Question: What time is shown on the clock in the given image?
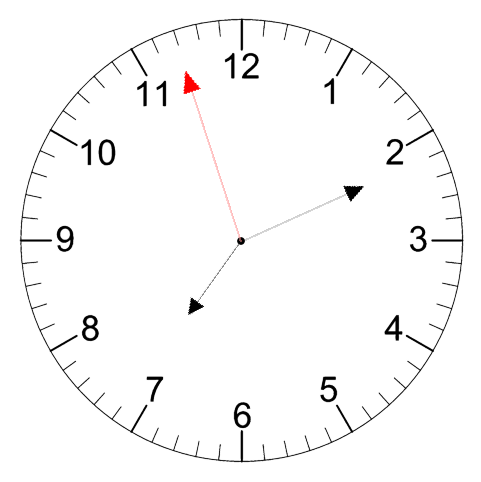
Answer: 07:10:57